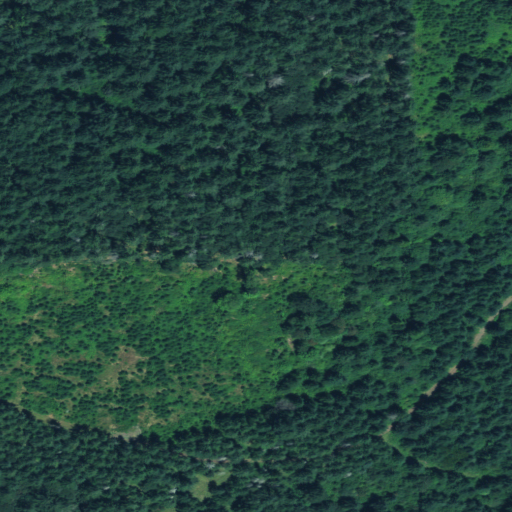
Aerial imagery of mountain in Oregon named Hungry Hill containing evergreen forest and pasture